Field crop: maize
Growth stage: 2
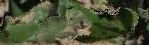
Species: maize